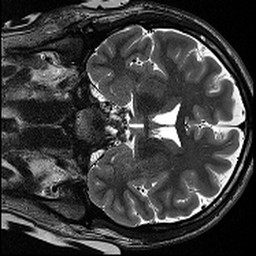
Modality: T2w
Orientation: coronal